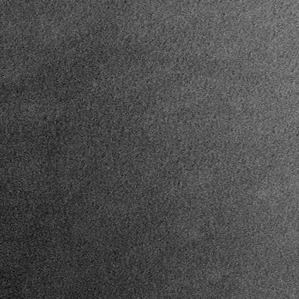
Label: frost